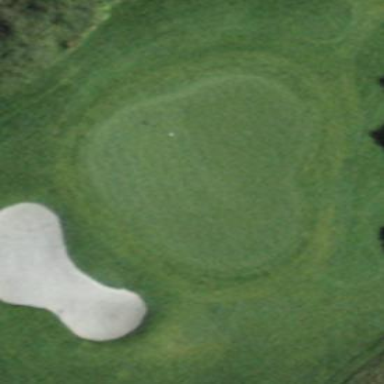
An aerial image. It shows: Golf green.